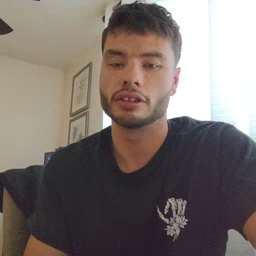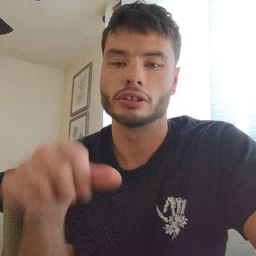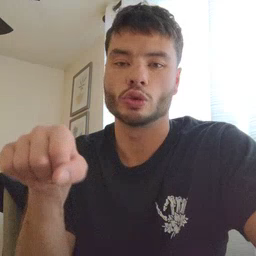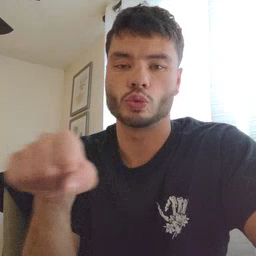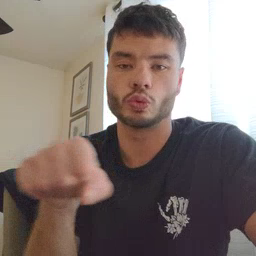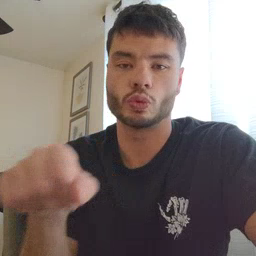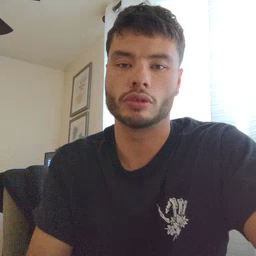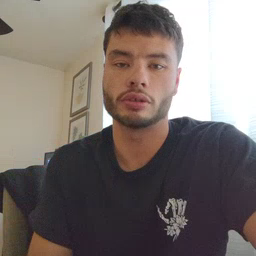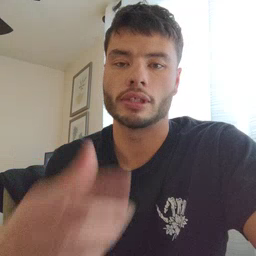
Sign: shoe